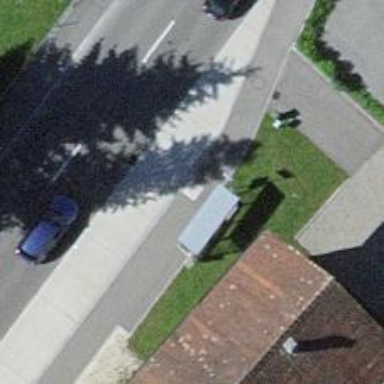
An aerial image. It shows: Bus stop with platform for public transport.